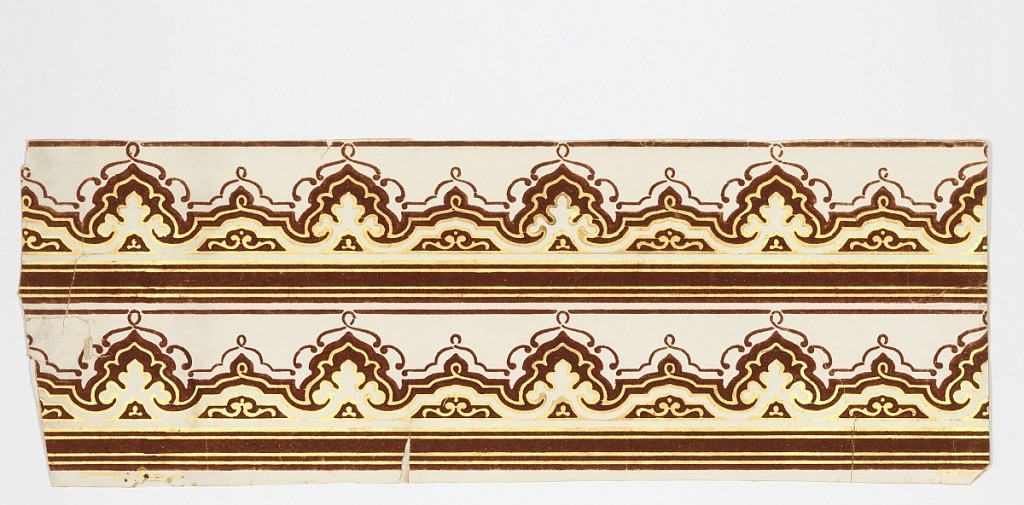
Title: Border
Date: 1860–70
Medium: Machine-printed and flocked
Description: Horizontal rectangle. Row of scrollwork, accompanied by alternating stripes of red flock and gilt. Printed two across.